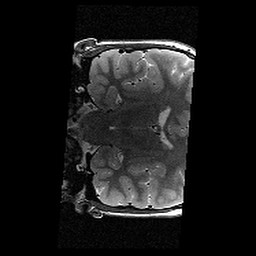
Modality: T2w
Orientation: coronal
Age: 12
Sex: female
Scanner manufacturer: siemens
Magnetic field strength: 3 T
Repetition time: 8.46 s
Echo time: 0.067 s